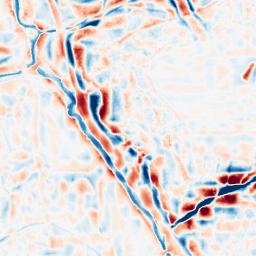
Category: wavelet
Decomposition family: wavelet_reverse_biorthogonal
Decomposition parameters: wavelet: rbio5.5
level: 4
Upsampling method: linear_exact
Upsampling parameters: scale: 8
Upsampling scale: 8